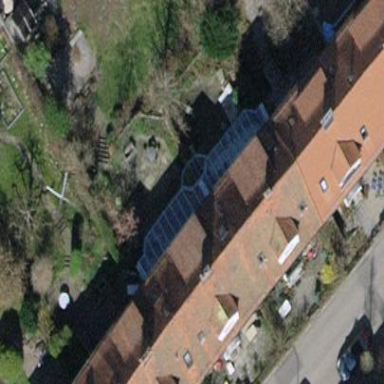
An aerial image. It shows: Building with tile roof.